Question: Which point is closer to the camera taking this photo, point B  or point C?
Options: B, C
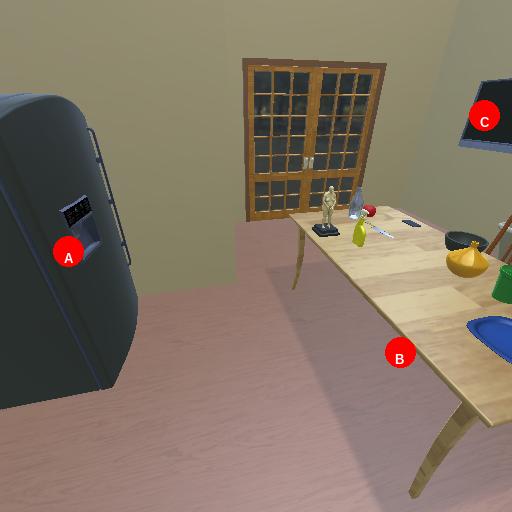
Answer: B